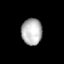
Tissue: lung
Cell type: Epithelial cells
Senescence score: 0.2429
Nuclear area (px): 533
Mean DAPI intensity: 183.126